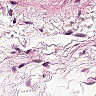
Metastatic tissue present: no